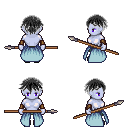
a pixel art fantasy rpg character, female body template, dark elf, purple skin, overskirt, teal pants, gray short bangs hairstyle, cloth bracers, gray slippers, spear, four views (front, back, left, right), 2x2 character sprite sheet, small pixel art, hard edges, no anti-aliasing